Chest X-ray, PA view. Patient: 46 years old, sex F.
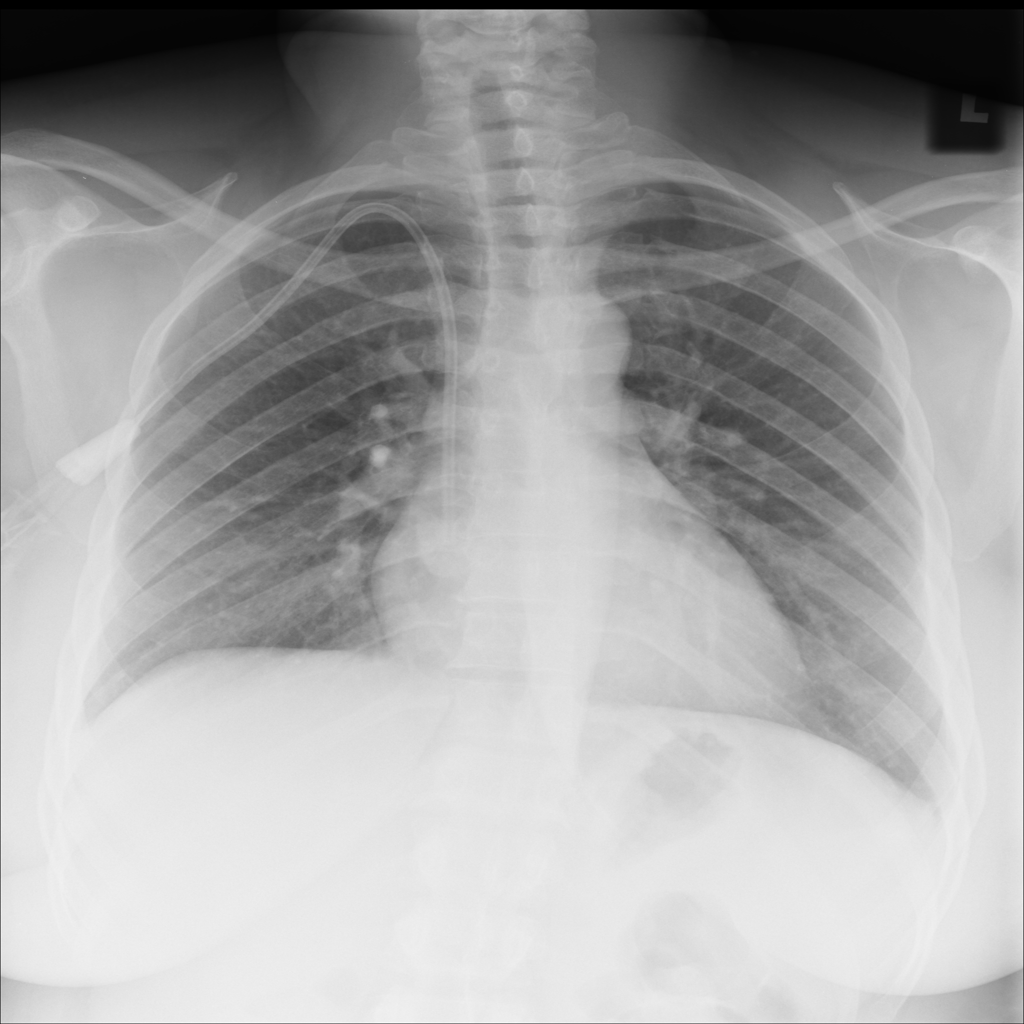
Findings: Cardiomegaly